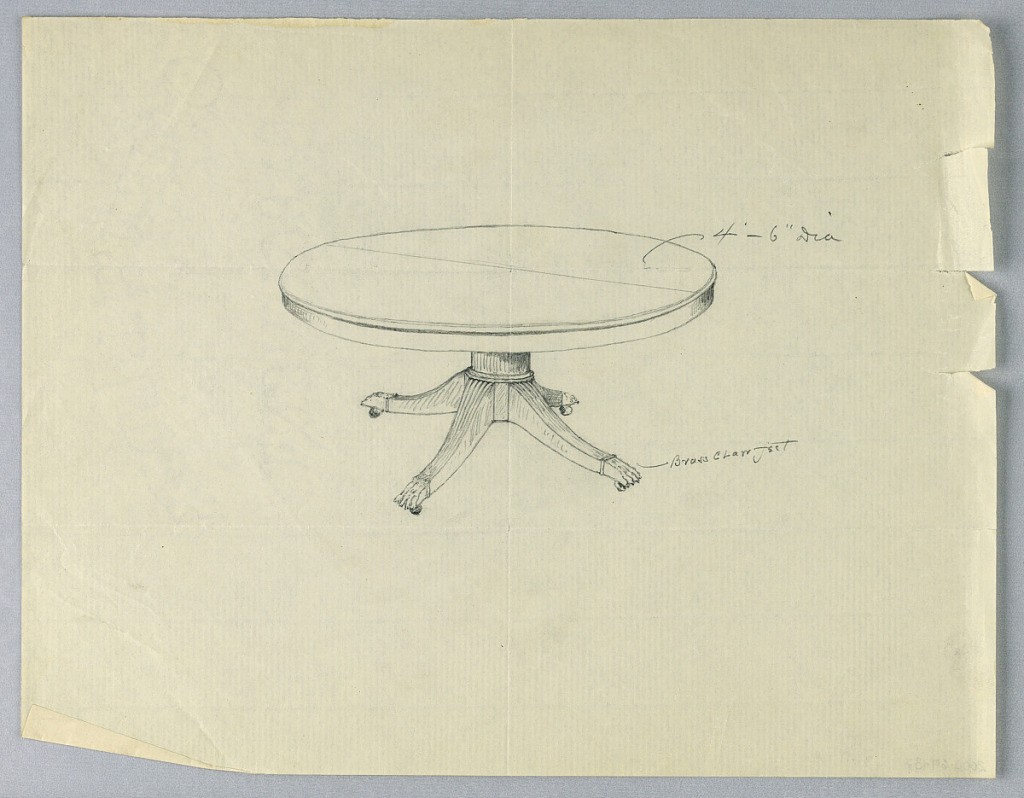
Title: Design for a Round Table on Animal Paw Feet
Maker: A.N. Davenport Co.
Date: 1900–05
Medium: Graphite on thin, cream paper
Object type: Drawing
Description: Molded top raised on columnar support terminating in 4 reeded splayed legs with animal paw feet.